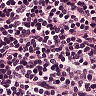
Metastatic tissue present: no